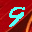
Label: 9